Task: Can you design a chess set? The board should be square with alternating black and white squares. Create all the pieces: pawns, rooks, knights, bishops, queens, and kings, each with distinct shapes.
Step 4820:
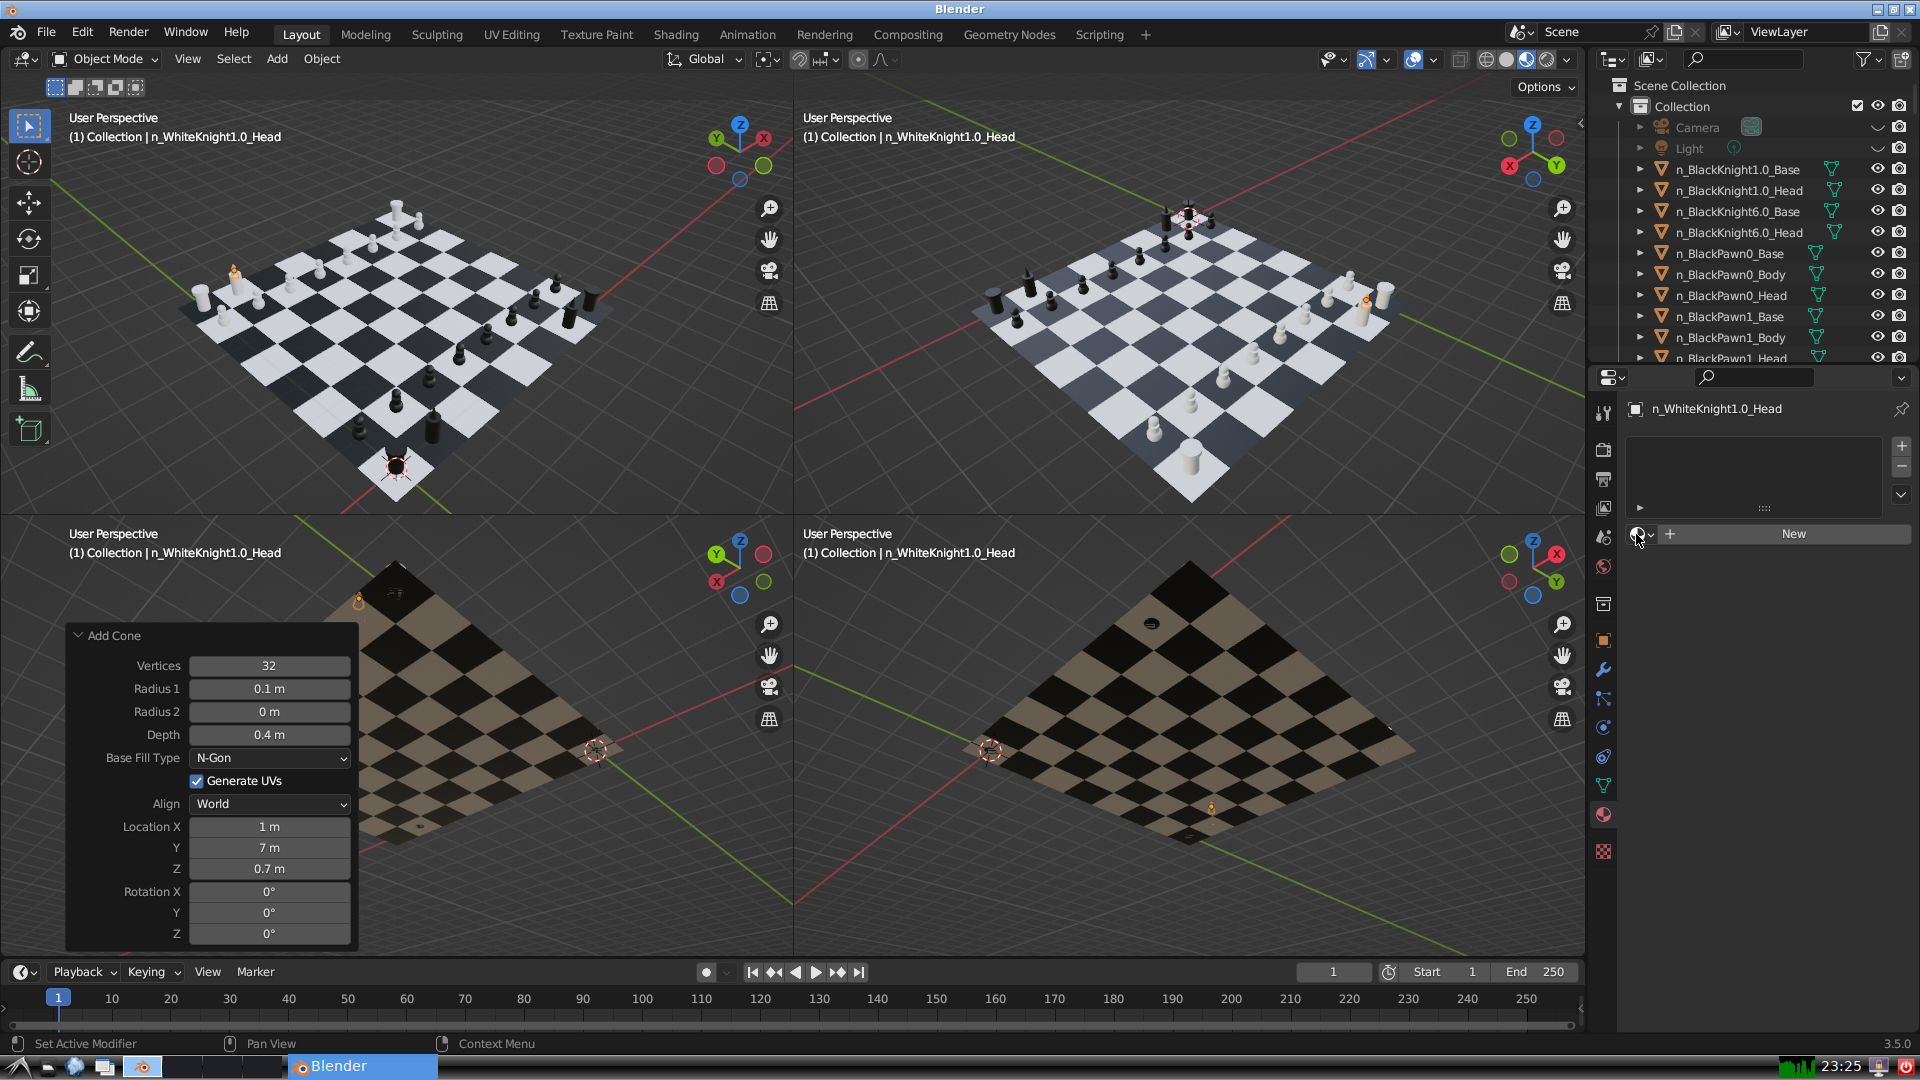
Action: click: no